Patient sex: M
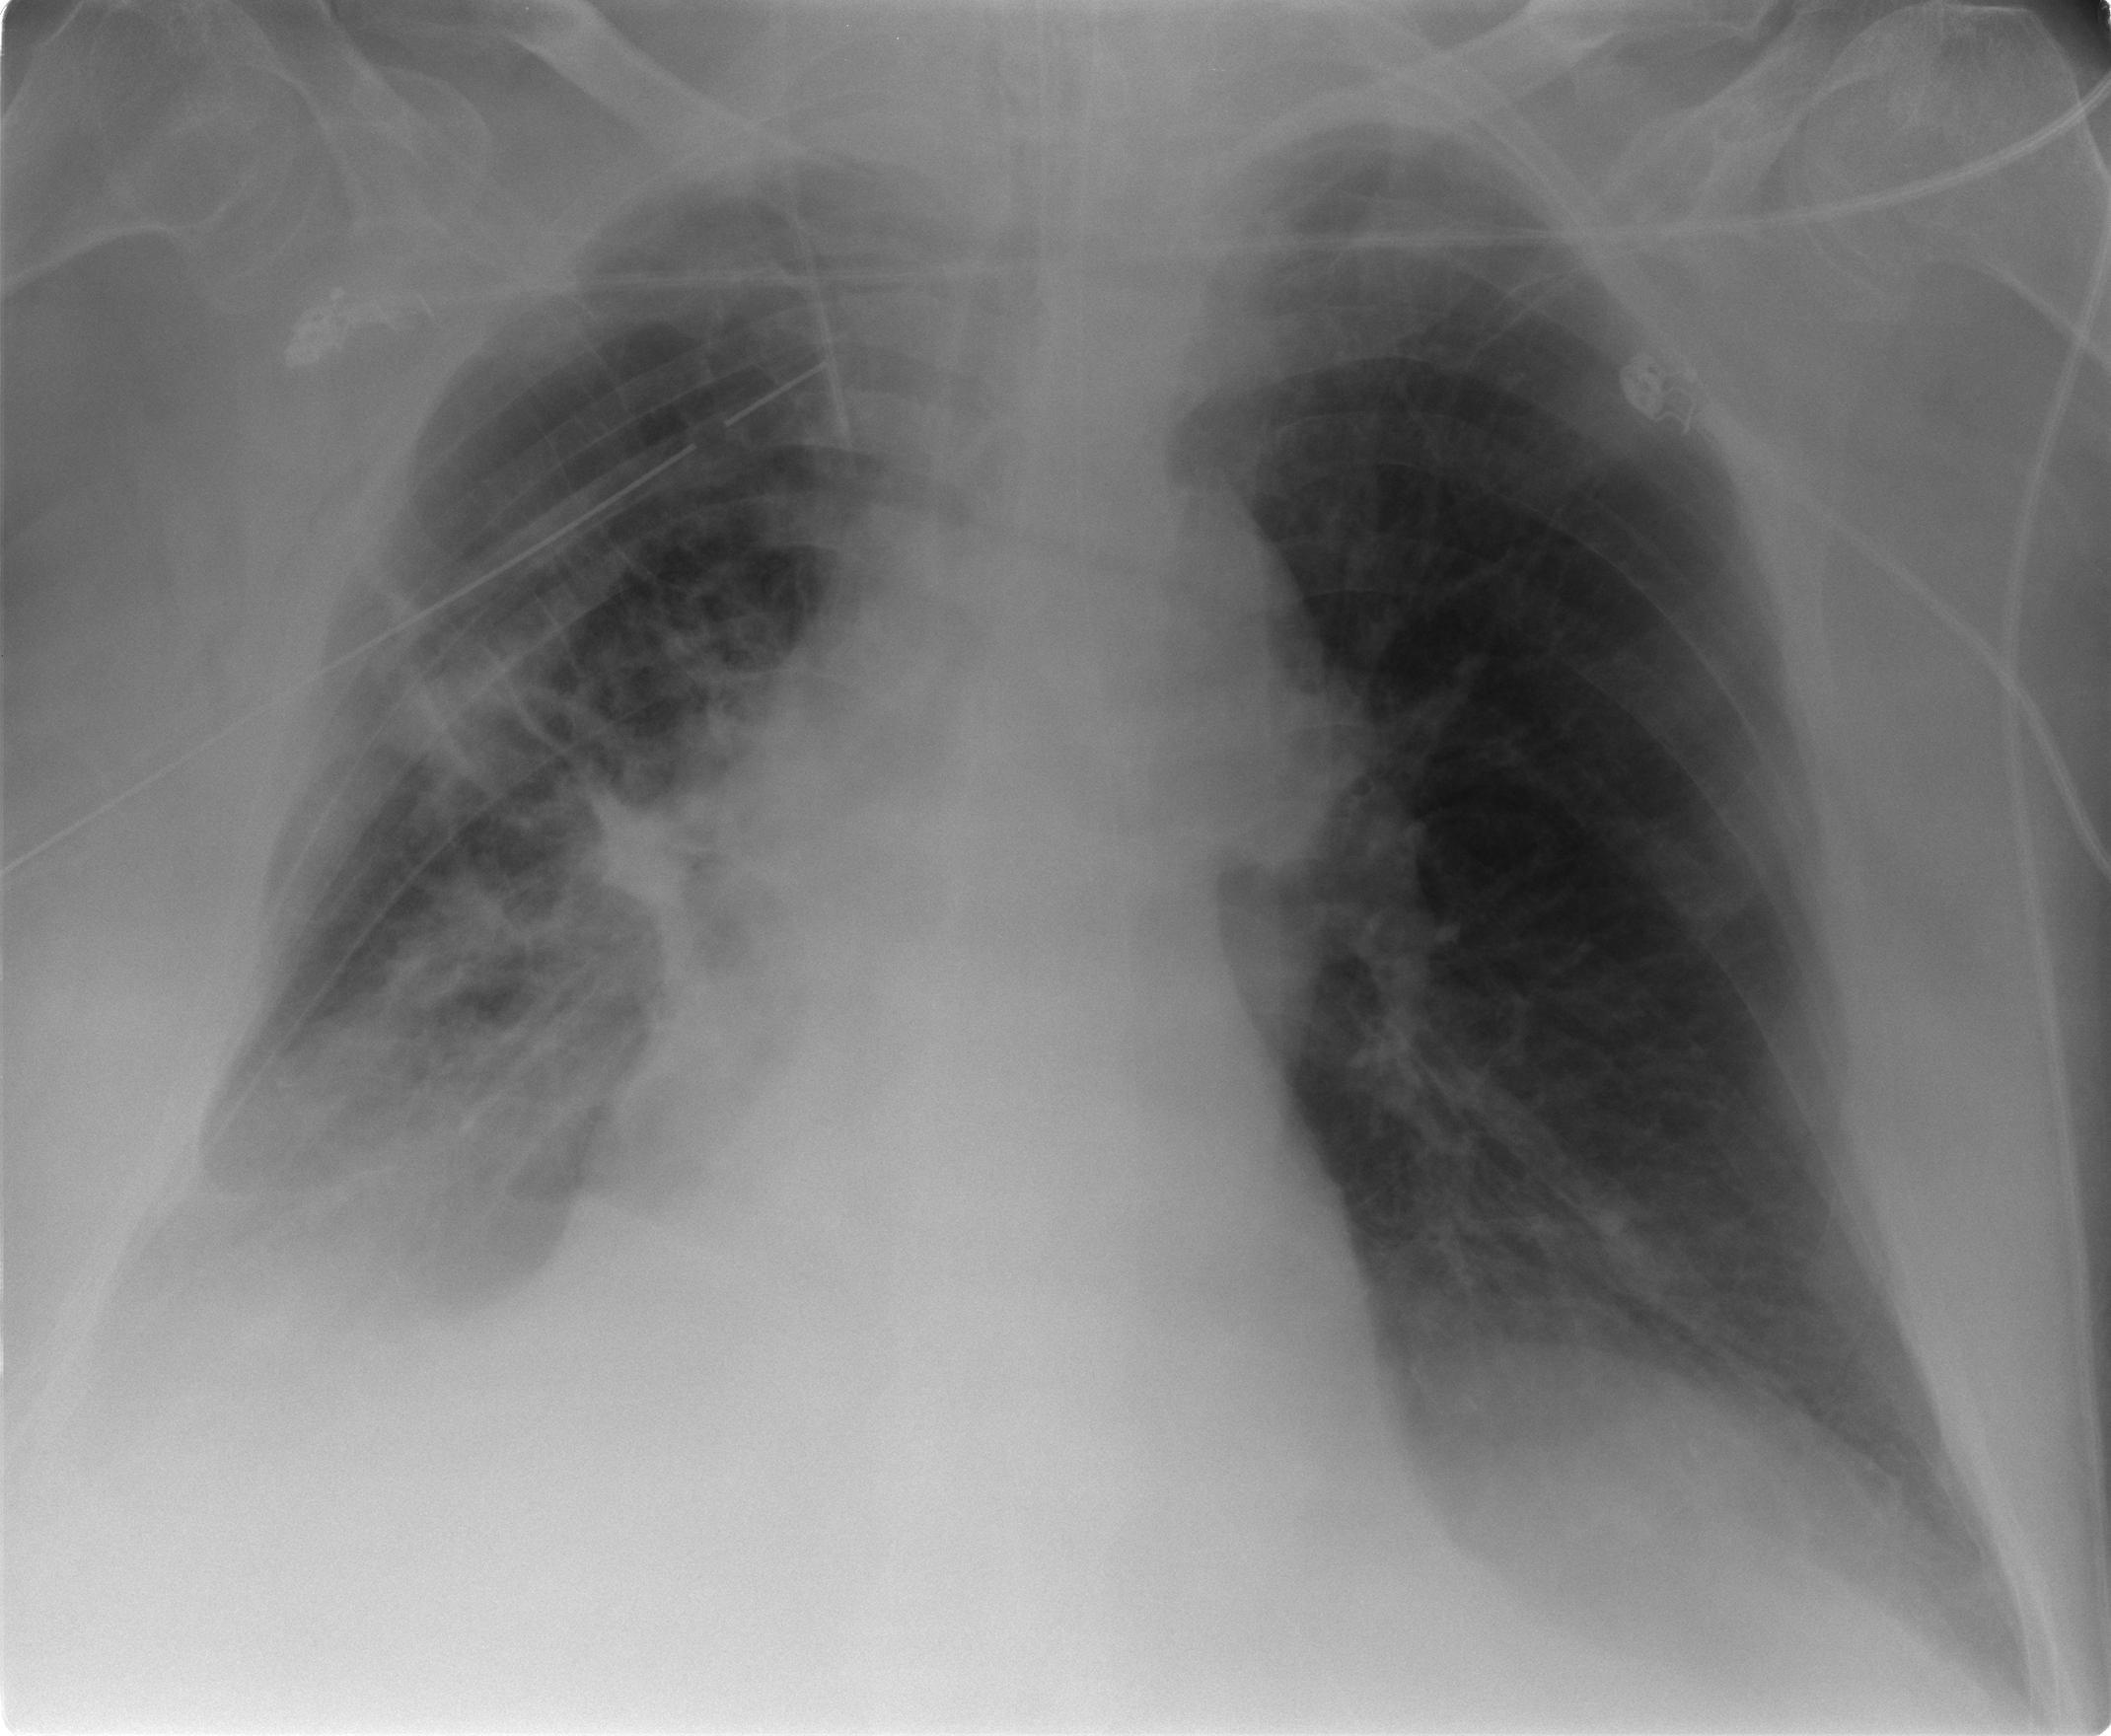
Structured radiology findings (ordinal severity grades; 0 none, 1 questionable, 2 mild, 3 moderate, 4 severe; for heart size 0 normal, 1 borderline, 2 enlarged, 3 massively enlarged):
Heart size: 2
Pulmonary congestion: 1
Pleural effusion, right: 3
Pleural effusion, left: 1
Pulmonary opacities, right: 2
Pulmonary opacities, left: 0
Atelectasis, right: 2
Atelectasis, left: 2